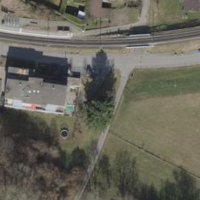
EUNIS habitat code: 54
Species observed at this site:
Limax maximus